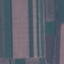
Label: AnnualCrop